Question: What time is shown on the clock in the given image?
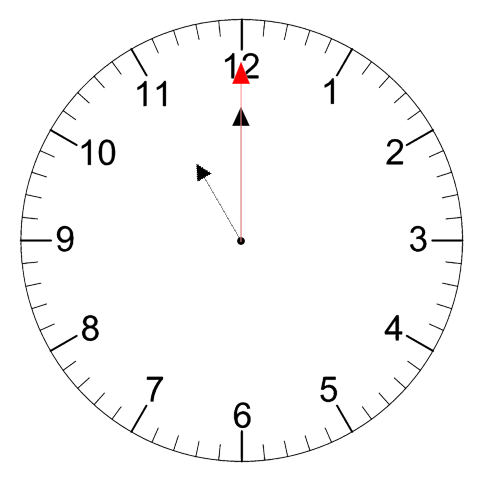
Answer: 11:00:00